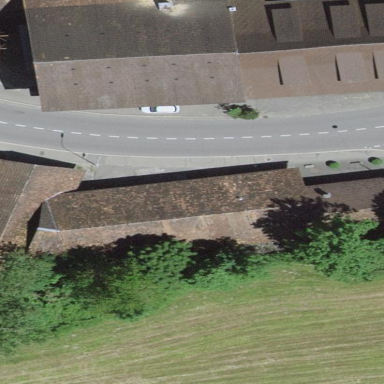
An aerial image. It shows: Garage.